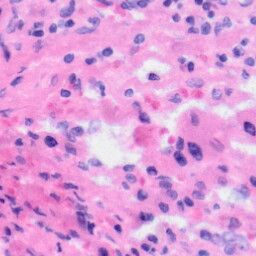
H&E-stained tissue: Liver